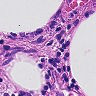
Metastatic tissue present: no